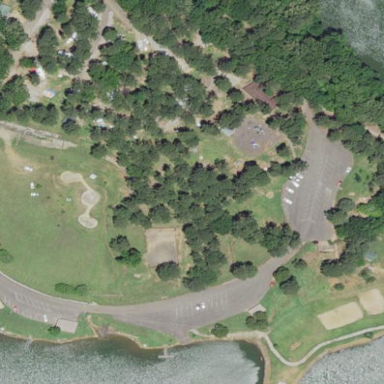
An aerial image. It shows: Park designated as recreation ground.